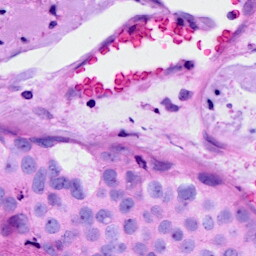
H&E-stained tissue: Breast